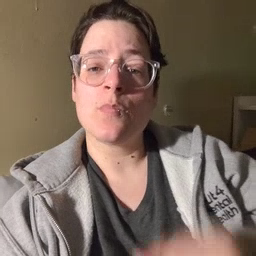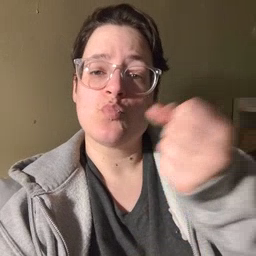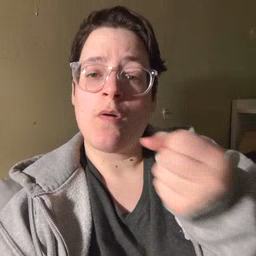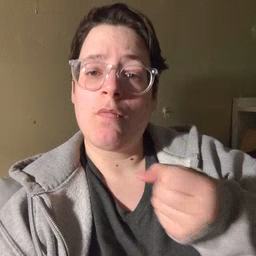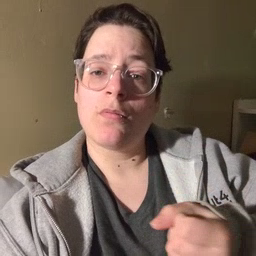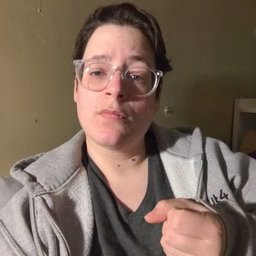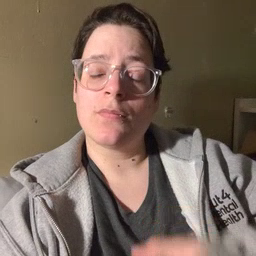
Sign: drawer